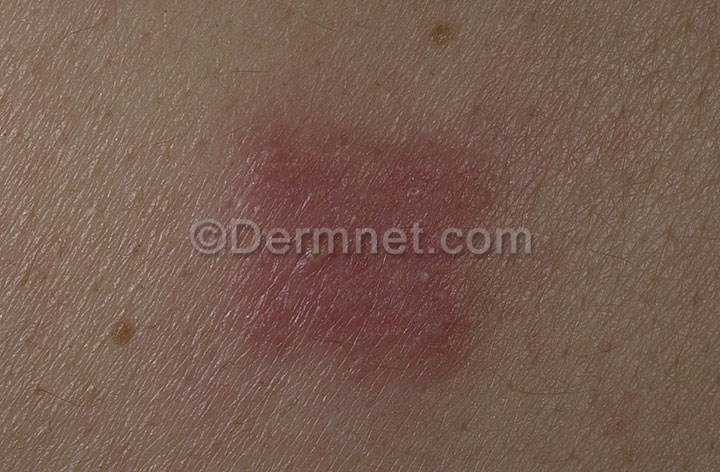
Disease: Poison Ivy Photos and other Contact Dermatitis